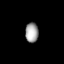
Tissue: lung
Cell type: Endothelial cells
Senescence score: 0.5784
Nuclear area (px): 254
Mean DAPI intensity: 160.673